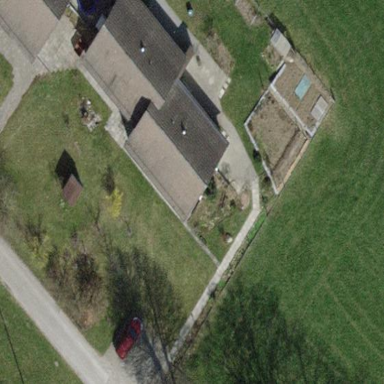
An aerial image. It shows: Terrace building.